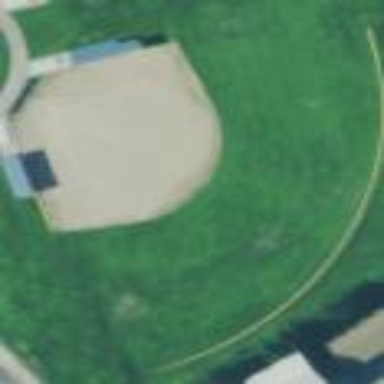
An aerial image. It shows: Baseball pitch for leisure and sports activities.